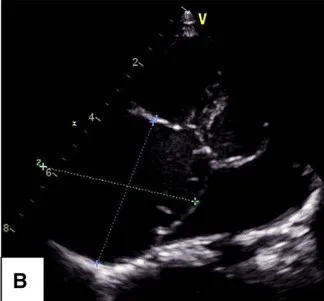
Apical four-chamber view showed an enlarged right atrium, the changes were not significant within 1, 2, and 5 years.
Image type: radiology (ultrasound)